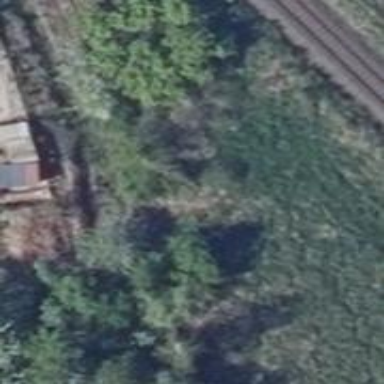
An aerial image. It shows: Disused railway spur line.